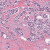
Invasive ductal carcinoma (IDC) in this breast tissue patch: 1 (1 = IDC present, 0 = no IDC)